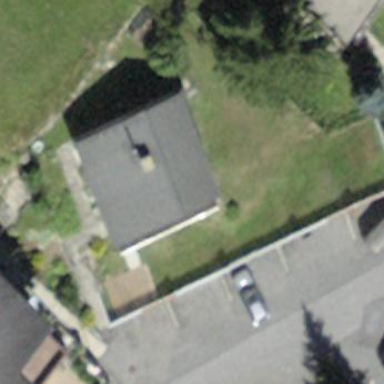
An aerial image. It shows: Building with tile roof.